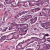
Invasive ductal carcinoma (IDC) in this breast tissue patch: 1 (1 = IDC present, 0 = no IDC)